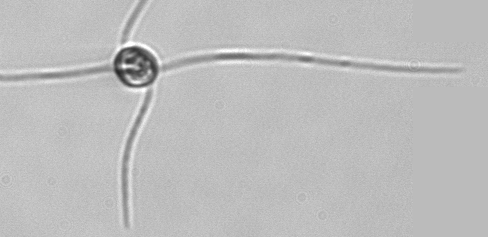
Label: Chaetoceros_danicus